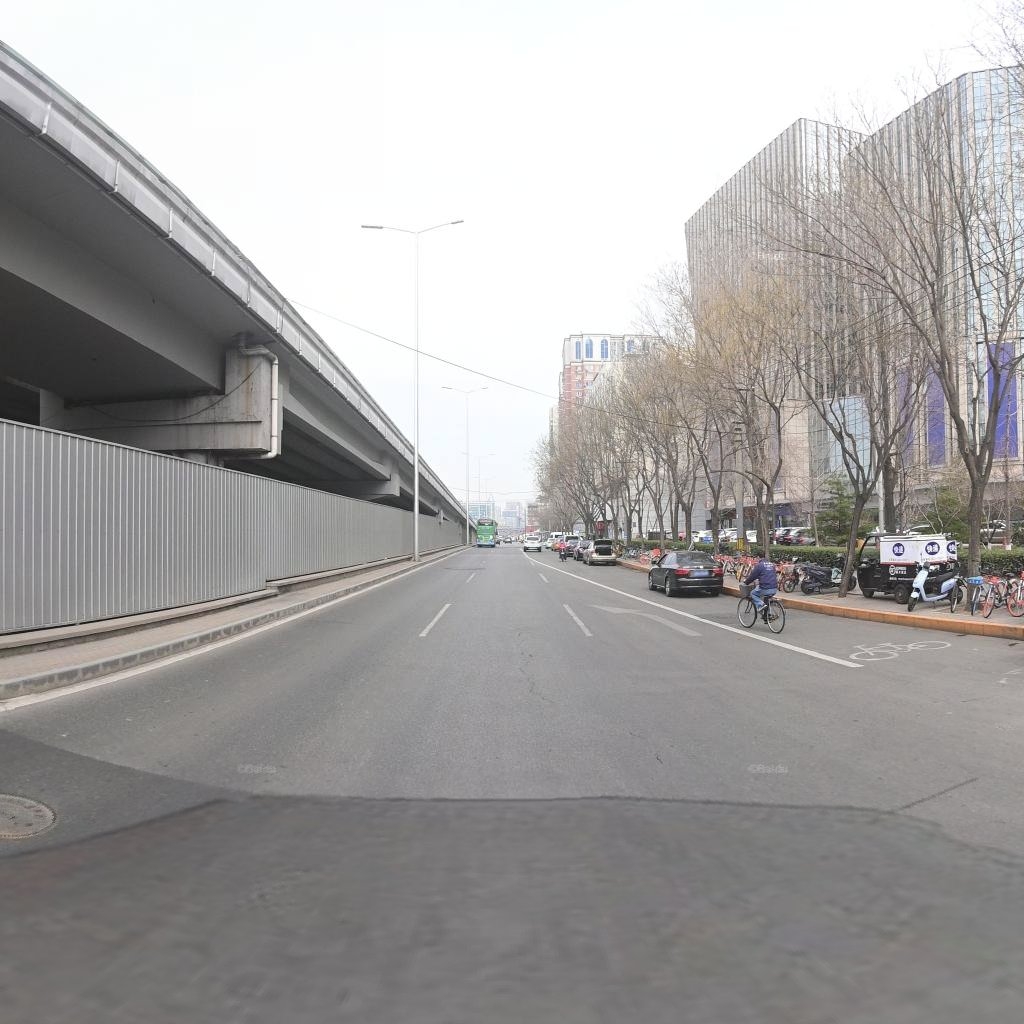
Region: Haidian
Road damage annotations: longitudinal crack, transverse patch, manhole cover